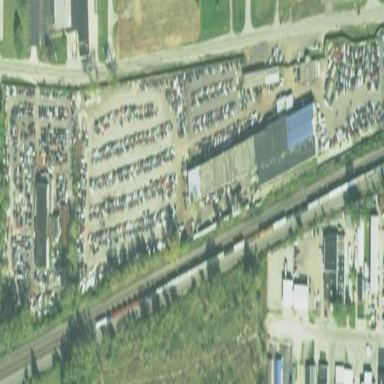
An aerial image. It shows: Scrap yard situated in industrial area.